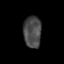
Tissue: prostate
Cell type: T cells
Senescence score: 0.2998
Nuclear area (px): 554
Mean DAPI intensity: 72.951